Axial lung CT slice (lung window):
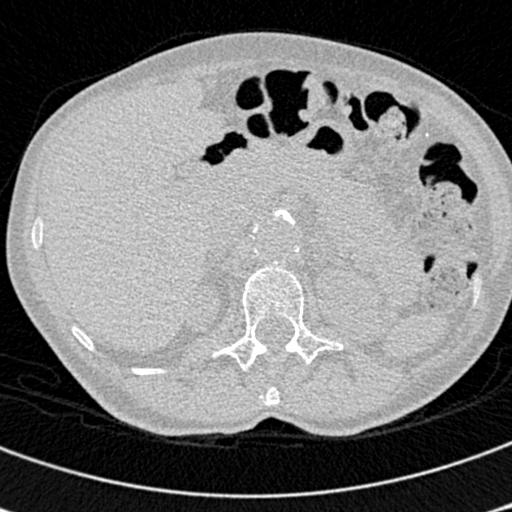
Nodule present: no